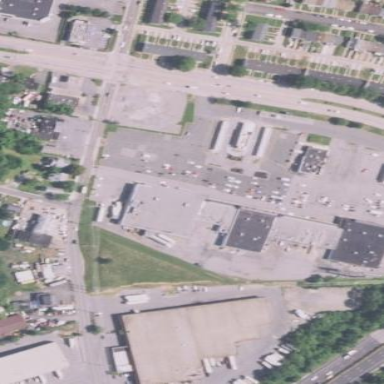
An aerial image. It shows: Commercial area.